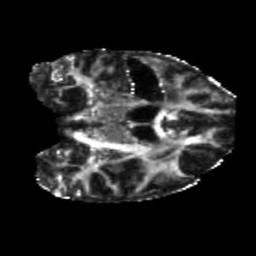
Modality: FA
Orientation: coronal
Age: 38
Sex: female
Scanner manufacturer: siemens
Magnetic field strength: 3 T
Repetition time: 5.25 s
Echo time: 0.08 s